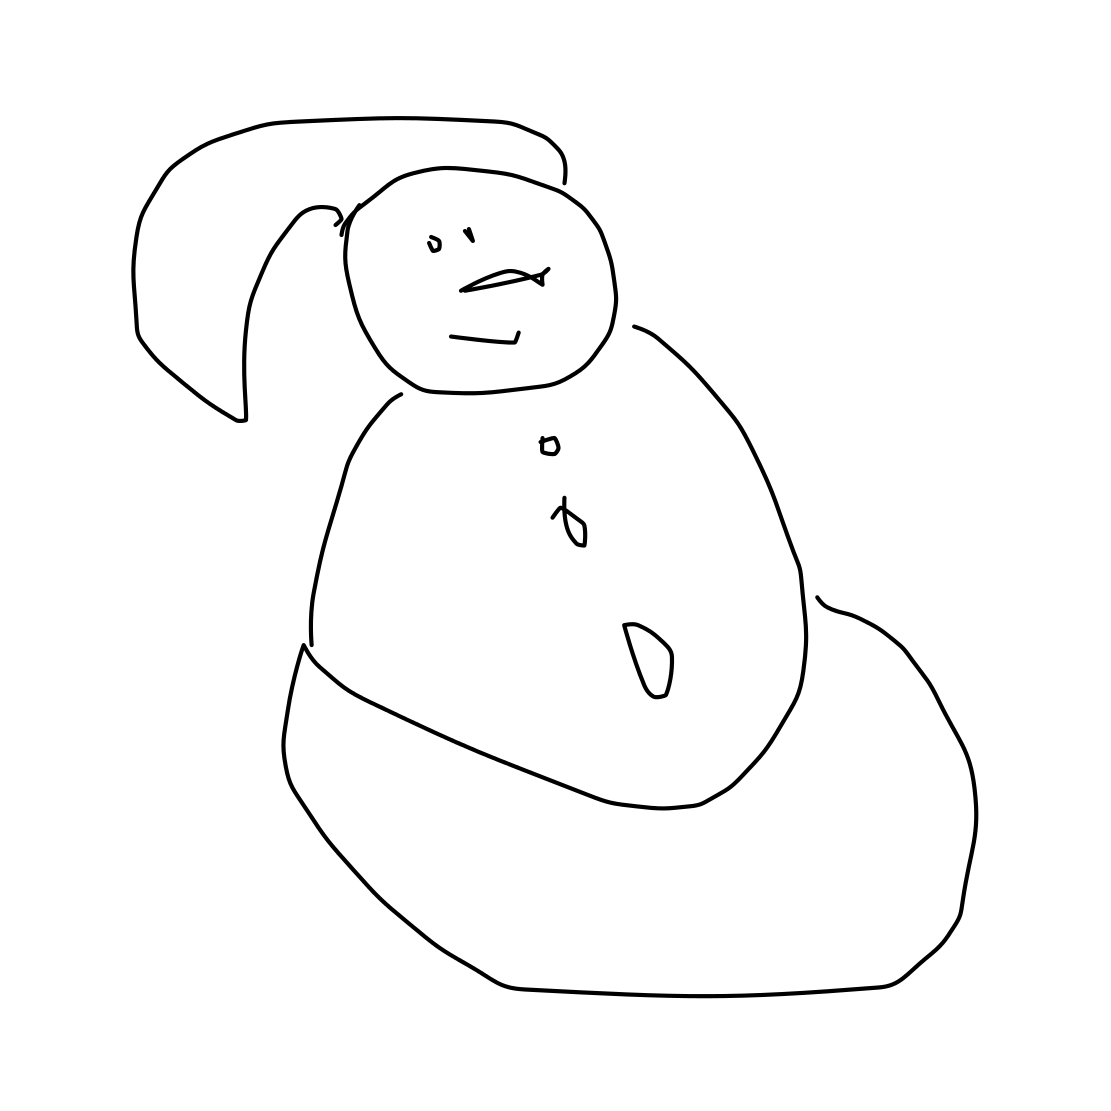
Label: snowman